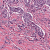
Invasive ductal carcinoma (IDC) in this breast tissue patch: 1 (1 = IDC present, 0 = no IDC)